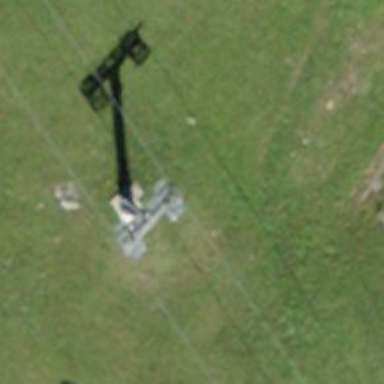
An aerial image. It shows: Pylon used for aerialway.